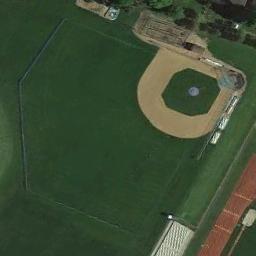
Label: baseball_diamond